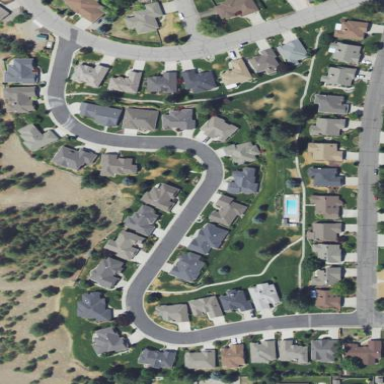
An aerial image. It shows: Residential area composed of single-family homes.